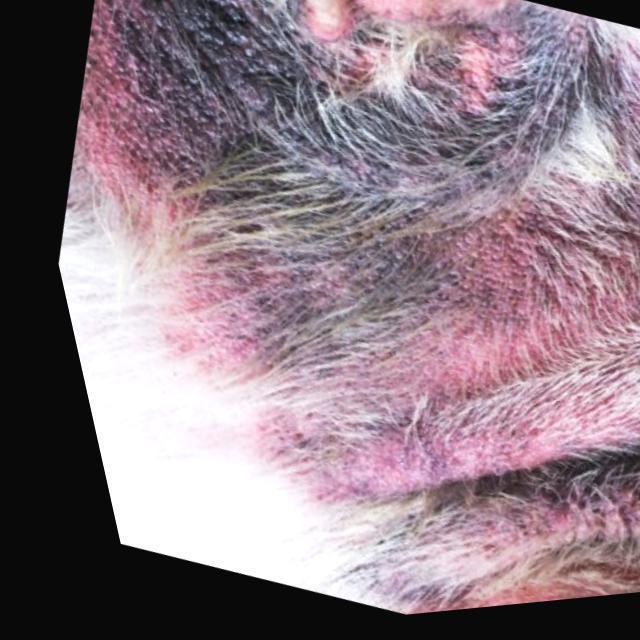
Canine fungal skin infection — characterized by alopecia, scaling, crusting, and circular lesions. Common agents include Malassezia and Candida species.